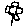
Label: flower